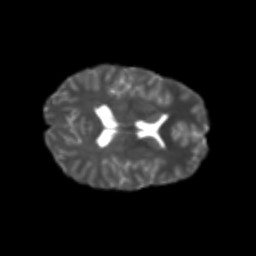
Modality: T2w
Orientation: axial
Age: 22
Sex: female
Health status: healthy
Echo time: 0.074 s